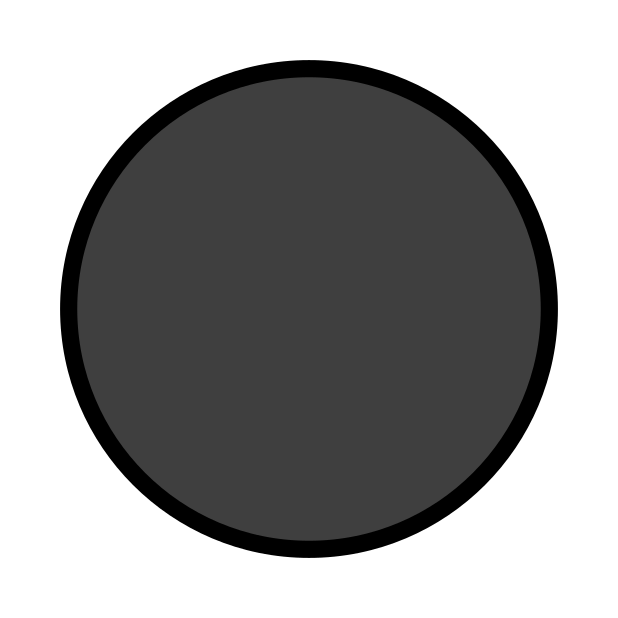
Emoji: ⚫
Name: medium black circle
Unicode: 0x26ab